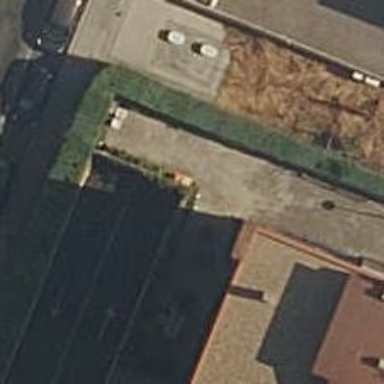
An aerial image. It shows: Fence.